Interaction volume radius: 10 \u00c5
Interaction volume height: 15 \u00c5
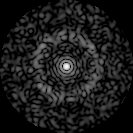
Disorder parameter: 0.8119